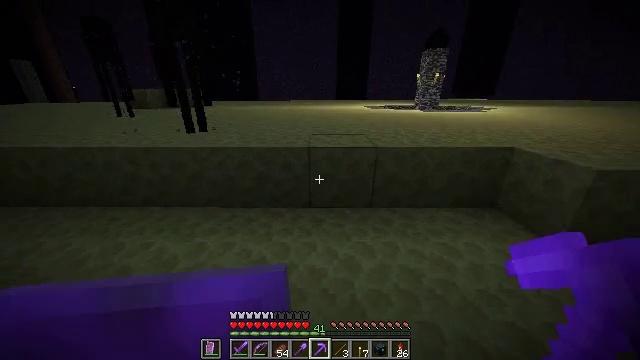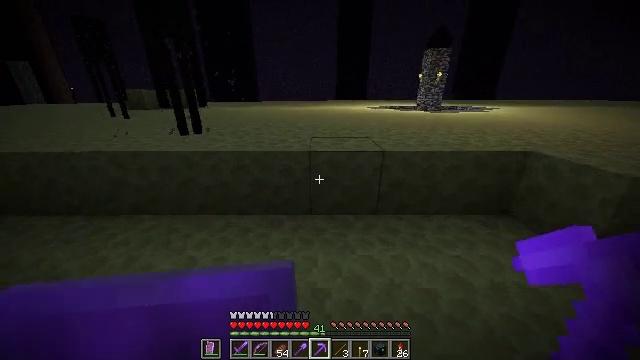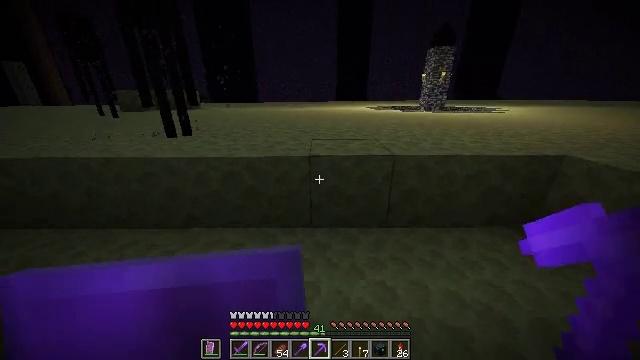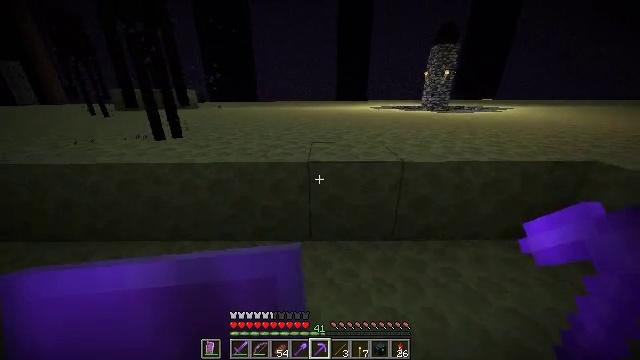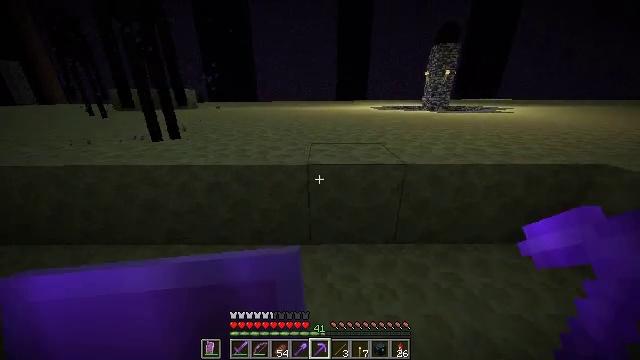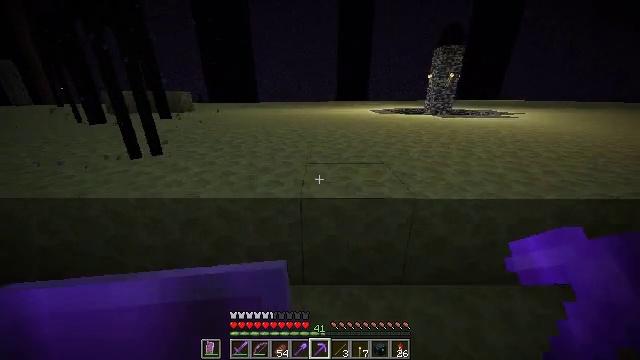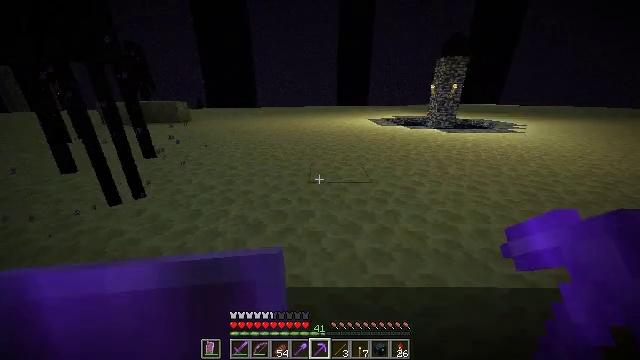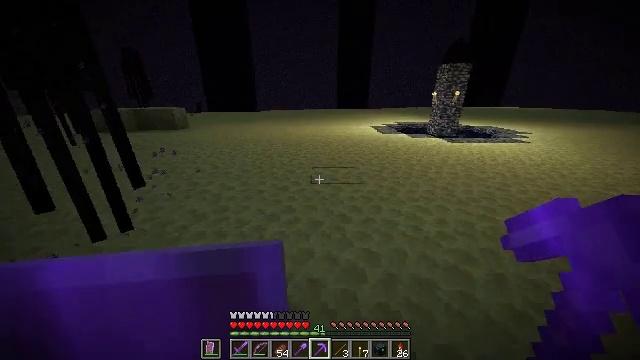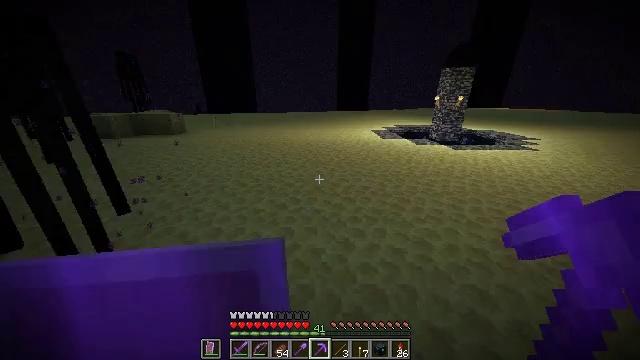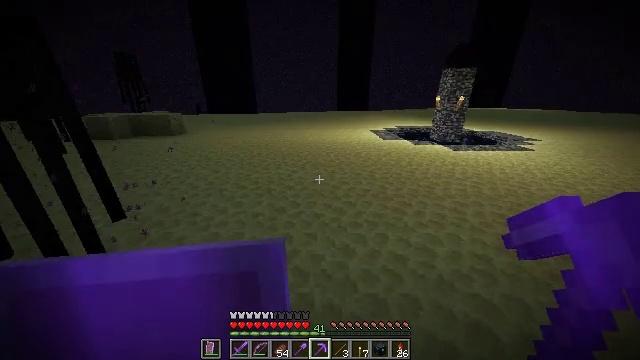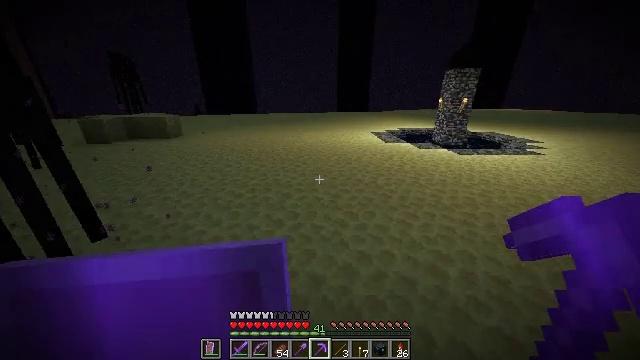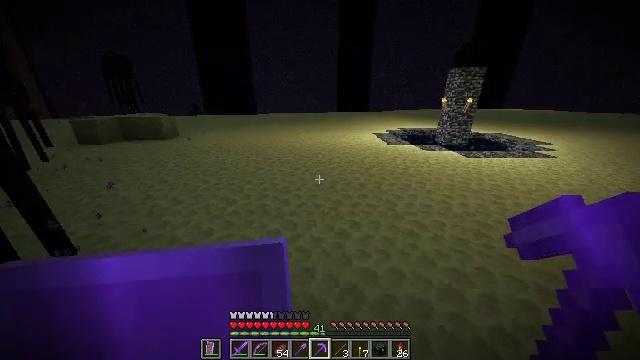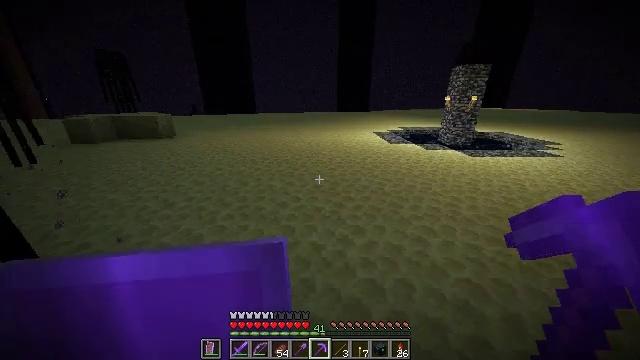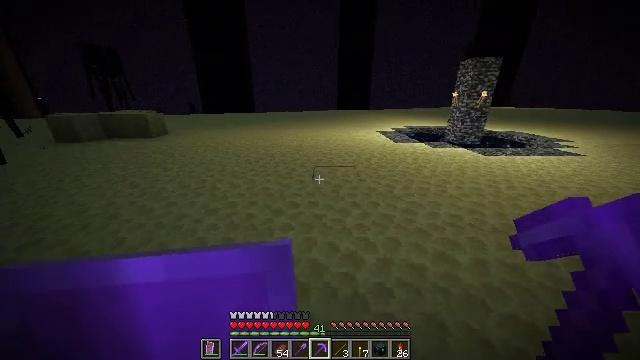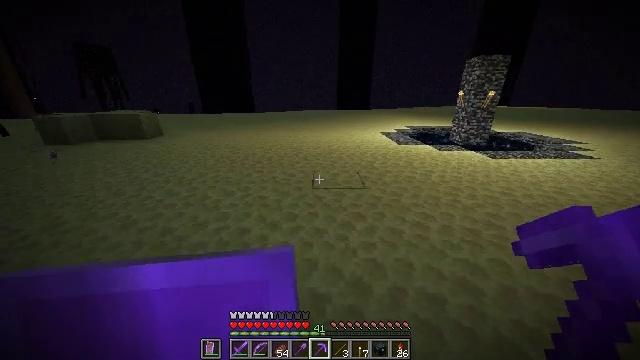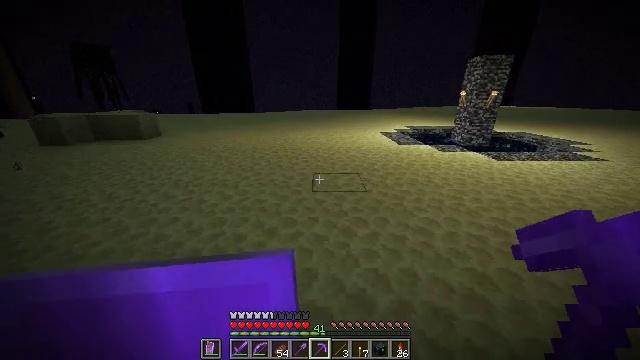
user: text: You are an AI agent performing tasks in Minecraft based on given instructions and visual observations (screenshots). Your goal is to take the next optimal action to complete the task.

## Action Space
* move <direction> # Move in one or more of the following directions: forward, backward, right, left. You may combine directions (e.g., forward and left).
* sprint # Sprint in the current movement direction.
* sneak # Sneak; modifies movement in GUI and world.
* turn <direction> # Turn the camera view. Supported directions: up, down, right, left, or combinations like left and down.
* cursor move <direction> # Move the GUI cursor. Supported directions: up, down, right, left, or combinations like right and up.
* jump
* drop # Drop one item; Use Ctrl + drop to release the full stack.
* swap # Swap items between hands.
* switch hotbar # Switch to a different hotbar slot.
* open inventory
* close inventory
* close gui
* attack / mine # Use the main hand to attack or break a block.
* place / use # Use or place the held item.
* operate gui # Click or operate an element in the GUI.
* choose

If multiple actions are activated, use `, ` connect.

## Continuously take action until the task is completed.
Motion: motion action
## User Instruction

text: Collect obsidian for crafting.
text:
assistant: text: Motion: move forward, sprint
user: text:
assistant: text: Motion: move forward, sprint
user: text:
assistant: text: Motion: move forward, sprint
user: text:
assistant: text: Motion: move forward, sprint
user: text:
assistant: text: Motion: move forward, sprint, jump
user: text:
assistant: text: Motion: move forward, sprint, jump
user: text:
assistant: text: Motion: move forward, sprint, jump
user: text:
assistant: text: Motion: move forward, sprint, jump
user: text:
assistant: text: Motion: move forward, sprint, jump
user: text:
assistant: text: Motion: move forward, sprint
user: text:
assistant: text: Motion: move forward, sprint
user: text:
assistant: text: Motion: move forward, sprint
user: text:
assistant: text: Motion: move forward, sprint
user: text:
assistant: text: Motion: move forward, sprint
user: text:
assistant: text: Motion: move forward, sprint
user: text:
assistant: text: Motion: move forward, sprint
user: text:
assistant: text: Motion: move forward, sprint
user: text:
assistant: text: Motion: move forward, sprint, turn left
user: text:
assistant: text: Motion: move forward, sprint, turn left
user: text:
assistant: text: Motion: move forward, sprint, turn left and down
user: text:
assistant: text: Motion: move forward, sprint, turn left
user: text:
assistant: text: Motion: move forward, sprint, turn left
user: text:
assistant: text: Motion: move forward, sprint
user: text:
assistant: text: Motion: move forward, sprint
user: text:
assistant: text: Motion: move forward, sprint
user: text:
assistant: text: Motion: move forward, sprint
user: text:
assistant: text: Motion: move forward, sprint
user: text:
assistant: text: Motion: move forward, sprint
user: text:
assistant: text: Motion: move forward, sprint
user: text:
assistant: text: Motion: move forward, sprint